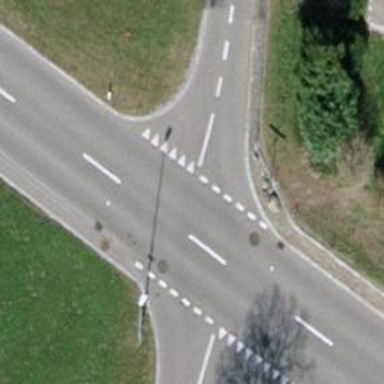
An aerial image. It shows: Tertiary road.